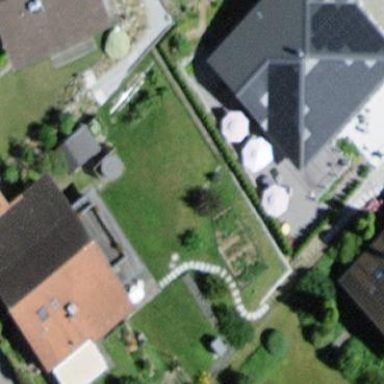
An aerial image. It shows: Residential building.